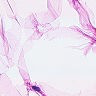
Metastatic tissue present: no